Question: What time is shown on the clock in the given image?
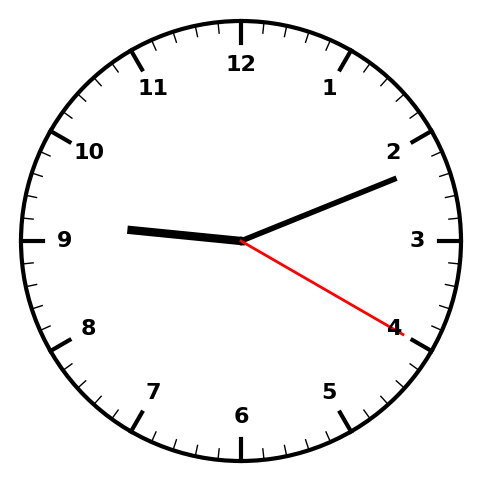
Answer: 09:11:20